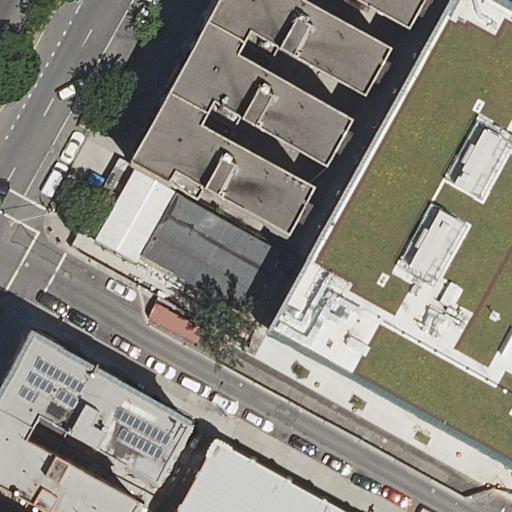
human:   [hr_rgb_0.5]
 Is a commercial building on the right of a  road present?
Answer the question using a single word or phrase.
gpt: no

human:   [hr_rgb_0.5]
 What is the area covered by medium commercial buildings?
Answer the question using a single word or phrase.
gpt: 0m2

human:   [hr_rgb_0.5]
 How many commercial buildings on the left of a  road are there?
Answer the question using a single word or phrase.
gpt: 0

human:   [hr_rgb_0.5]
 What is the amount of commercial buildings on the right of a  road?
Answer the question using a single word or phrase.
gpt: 0

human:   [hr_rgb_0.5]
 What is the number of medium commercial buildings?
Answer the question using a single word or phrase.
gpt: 0

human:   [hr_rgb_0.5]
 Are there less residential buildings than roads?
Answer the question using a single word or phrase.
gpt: no

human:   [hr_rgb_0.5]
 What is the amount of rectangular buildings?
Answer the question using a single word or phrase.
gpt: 4

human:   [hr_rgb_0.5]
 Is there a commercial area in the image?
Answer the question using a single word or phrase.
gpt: no

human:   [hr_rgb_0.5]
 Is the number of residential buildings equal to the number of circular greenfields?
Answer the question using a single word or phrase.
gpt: no

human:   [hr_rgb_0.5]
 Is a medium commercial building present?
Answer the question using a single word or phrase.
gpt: no

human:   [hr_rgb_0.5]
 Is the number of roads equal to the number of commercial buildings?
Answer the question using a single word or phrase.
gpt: no

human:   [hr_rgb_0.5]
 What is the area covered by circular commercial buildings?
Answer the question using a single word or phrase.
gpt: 0m2

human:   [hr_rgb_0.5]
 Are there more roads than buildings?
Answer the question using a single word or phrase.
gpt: no

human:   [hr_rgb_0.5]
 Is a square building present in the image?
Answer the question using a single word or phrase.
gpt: no

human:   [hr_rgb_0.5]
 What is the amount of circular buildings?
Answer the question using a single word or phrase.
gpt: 0

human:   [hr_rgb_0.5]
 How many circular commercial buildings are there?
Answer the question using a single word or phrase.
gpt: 0

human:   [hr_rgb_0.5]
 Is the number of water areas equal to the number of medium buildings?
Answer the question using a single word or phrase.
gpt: no

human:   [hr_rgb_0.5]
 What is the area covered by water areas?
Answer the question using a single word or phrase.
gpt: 0m2

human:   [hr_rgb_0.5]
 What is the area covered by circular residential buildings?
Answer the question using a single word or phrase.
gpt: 0m2

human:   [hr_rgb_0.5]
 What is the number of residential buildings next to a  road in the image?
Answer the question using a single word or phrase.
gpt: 9

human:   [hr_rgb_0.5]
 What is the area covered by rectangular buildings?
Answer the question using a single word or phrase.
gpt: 6549m2

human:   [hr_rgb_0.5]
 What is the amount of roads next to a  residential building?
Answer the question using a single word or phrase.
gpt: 3

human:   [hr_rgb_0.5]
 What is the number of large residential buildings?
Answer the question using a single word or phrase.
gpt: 2

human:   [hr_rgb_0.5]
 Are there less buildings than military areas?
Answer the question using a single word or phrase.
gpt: no

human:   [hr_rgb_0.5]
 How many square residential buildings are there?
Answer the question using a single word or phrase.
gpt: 0

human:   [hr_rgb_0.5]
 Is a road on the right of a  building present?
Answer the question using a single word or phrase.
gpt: yes

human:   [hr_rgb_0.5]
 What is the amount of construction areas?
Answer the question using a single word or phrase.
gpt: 0

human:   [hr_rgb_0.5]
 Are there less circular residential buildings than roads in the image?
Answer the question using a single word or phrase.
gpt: yes

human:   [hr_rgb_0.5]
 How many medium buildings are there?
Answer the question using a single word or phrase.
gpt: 4

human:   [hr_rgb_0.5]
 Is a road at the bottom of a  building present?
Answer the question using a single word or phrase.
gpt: yes

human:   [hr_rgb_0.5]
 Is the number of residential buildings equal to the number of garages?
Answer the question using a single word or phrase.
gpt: no

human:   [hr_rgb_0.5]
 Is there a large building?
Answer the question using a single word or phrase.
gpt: yes

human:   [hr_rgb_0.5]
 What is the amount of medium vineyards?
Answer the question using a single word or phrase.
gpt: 0

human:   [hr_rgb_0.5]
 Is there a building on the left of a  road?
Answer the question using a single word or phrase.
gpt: yes

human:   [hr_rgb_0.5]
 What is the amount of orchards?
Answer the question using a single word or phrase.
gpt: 0

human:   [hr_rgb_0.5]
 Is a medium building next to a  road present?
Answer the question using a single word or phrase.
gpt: yes